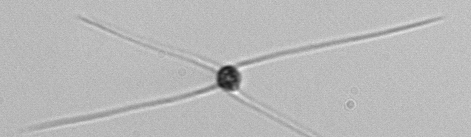
Label: Chaetoceros_danicus